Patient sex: M
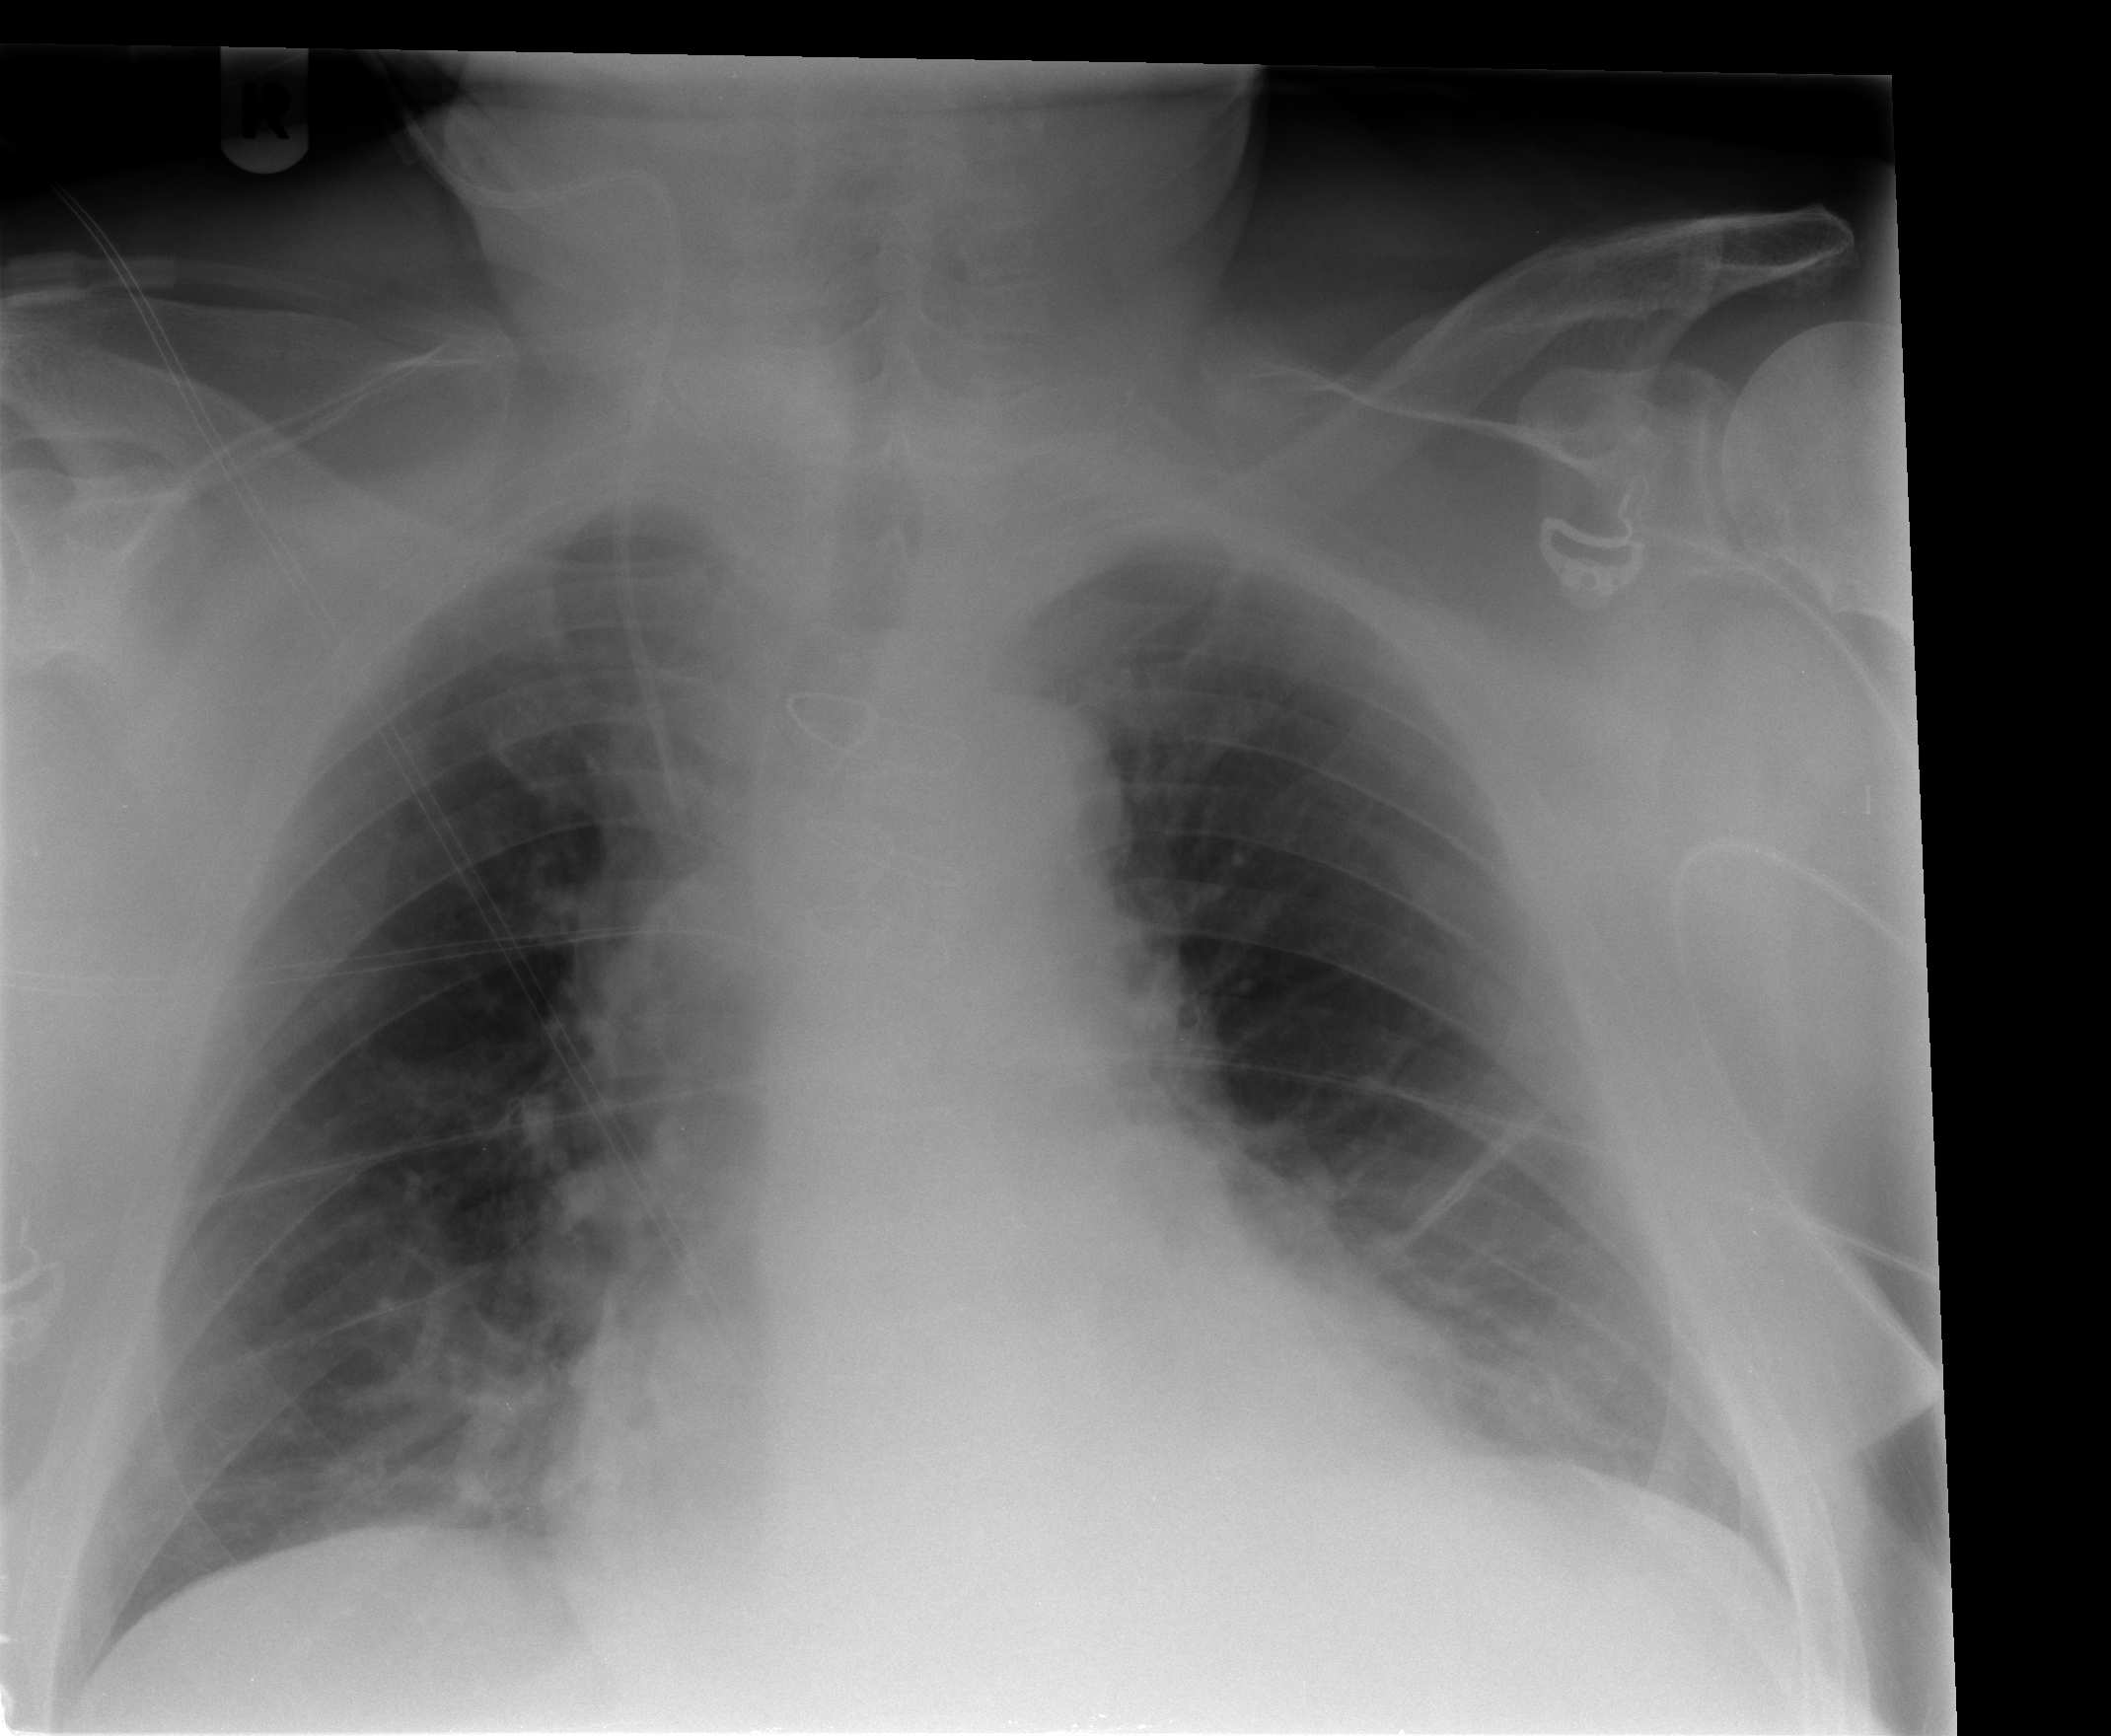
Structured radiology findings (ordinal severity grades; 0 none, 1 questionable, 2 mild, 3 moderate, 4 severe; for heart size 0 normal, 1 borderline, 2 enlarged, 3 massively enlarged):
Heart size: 2
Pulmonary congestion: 2
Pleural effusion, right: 0
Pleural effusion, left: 0
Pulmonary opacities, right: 0
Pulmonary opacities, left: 0
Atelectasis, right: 2
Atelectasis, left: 2